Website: walmart
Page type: account-selection
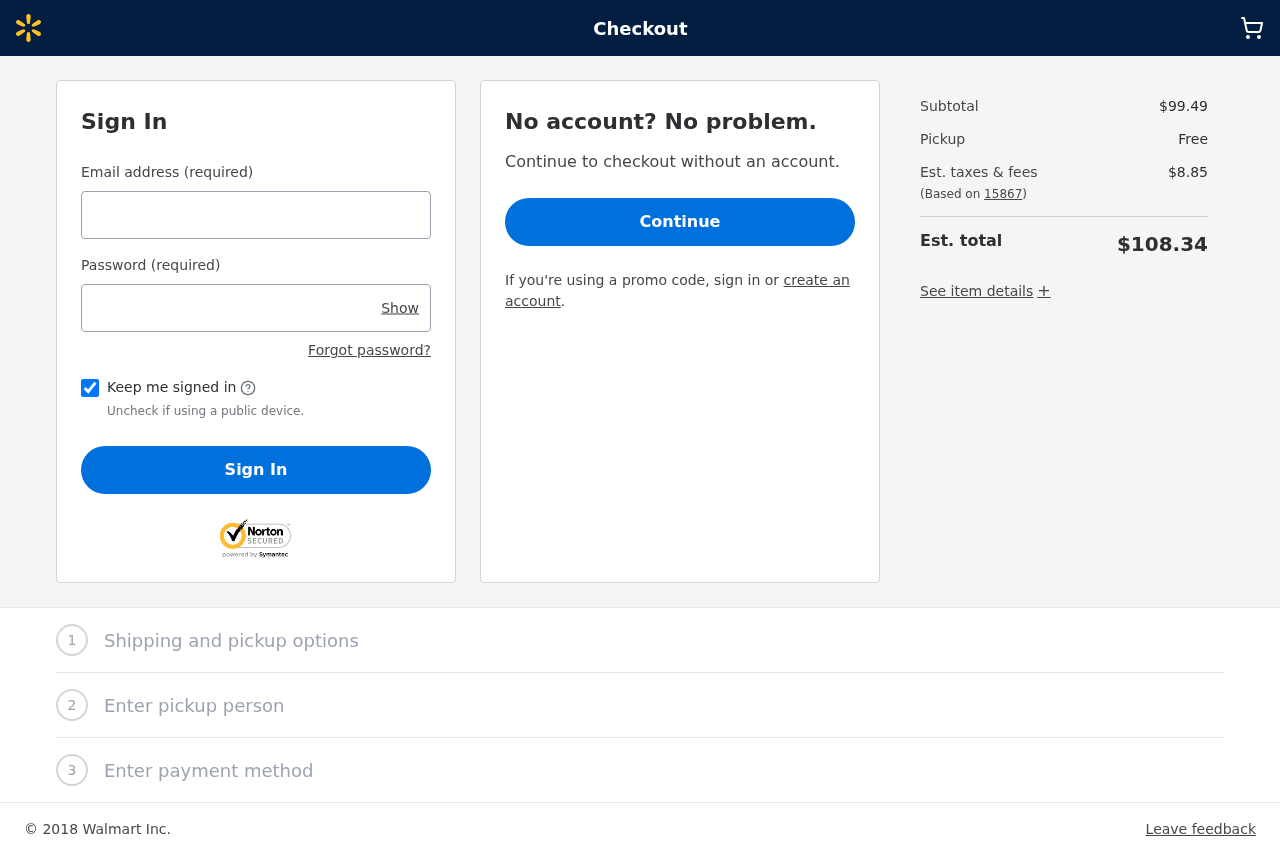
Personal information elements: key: PII_LOGIN_USERNAME
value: andrewhendricks10
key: PII_POSTCODE
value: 15867
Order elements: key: ORDER_SUBTOTAL
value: $99.49
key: ORDER_TAX
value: $8.85
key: ORDER_TOTAL
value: $108.34